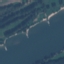
Label: River